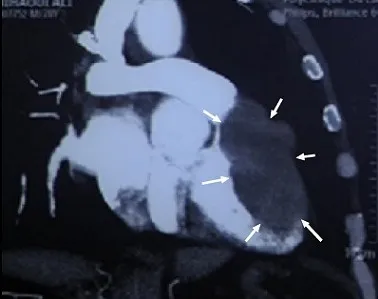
CT scan showing renal tumor and heart tumor.
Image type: radiology (ct)